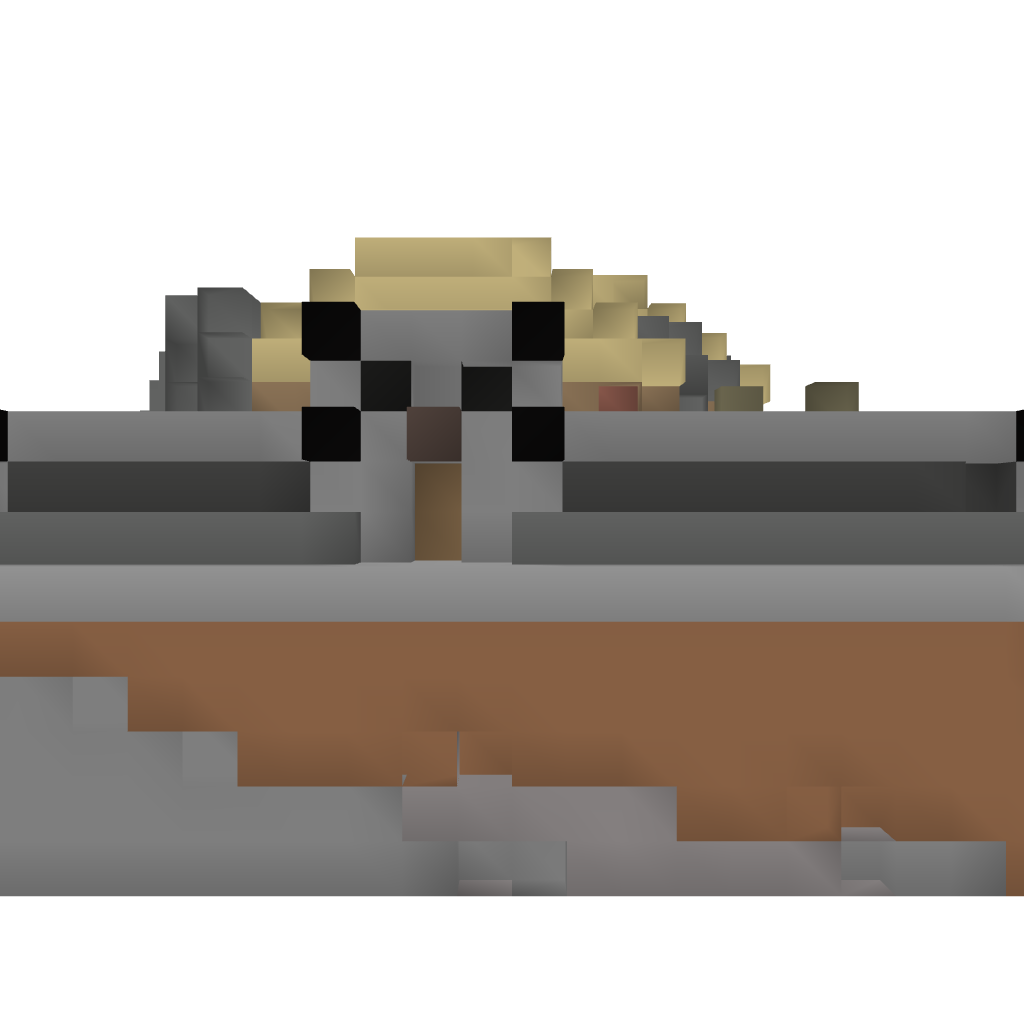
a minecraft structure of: Cosy House With A Garden